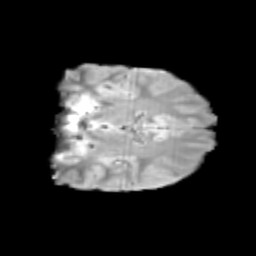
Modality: T2w
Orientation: coronal
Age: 11
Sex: male
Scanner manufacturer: siemens
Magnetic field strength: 3 T
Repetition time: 3.8 s
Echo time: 0.07 s